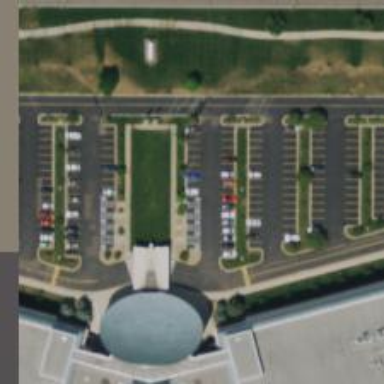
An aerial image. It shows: Parking space.